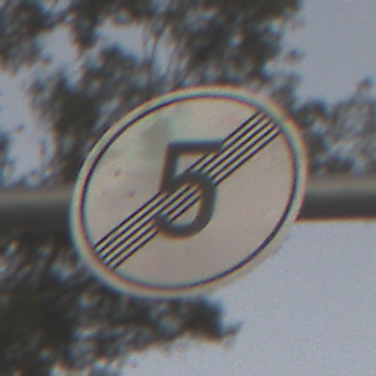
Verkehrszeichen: EndeGeschwindigkeit5
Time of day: SunriseSunset
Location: Outdoor (RoadRail)
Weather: PartlyCloudy
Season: NotSpecified
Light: Natural